Aerial crown-view tile of a tropical tree (Barro Colorado Island, Panama), acquired 20240918:
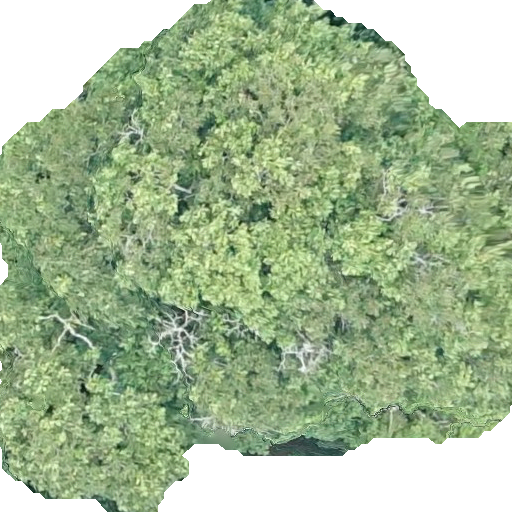
Species: Dipteryx oleifera
GBIF accepted scientific name: Dipteryx oleifera
Crown area: 342.312 m²